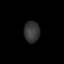
Tissue: lung
Cell type: T cells
Senescence score: 0.1706
Nuclear area (px): 330
Mean DAPI intensity: 53.215